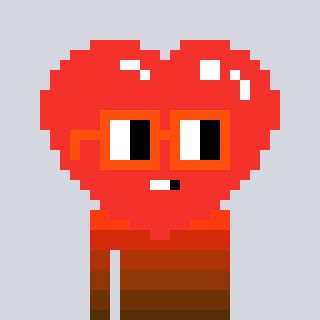
a pixel art character with square orange glasses, a heart-shaped head and a bluegrey-colored body on a cool background